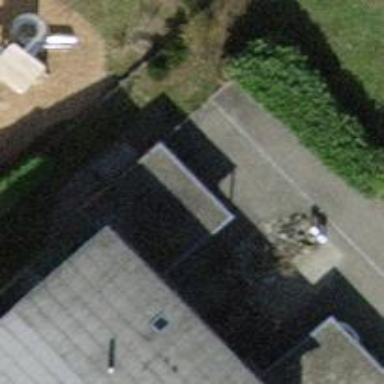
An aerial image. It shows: Garage.